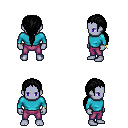
a pixel art fantasy rpg character, male body template, dark elf, purple skin, teal long-sleeve shirt, magenta pants, black ponytail hairstyle, bracelets, four views (front, back, left, right), 2x2 character sprite sheet, small pixel art, hard edges, no anti-aliasing